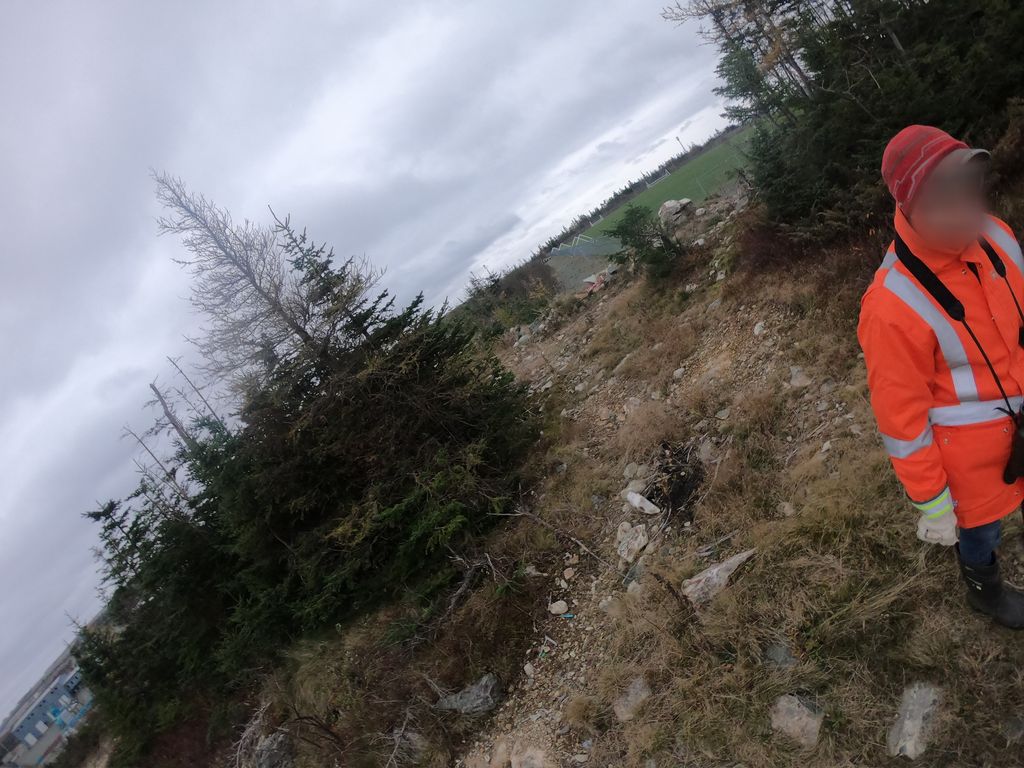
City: st_johns